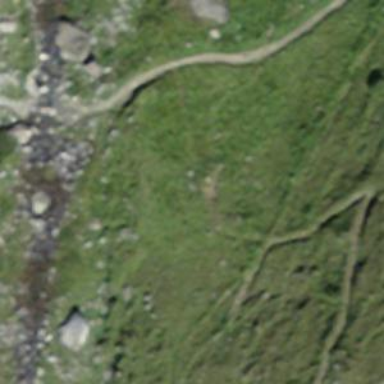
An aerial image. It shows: Path.